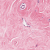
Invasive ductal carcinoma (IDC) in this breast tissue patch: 0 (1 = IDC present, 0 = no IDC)